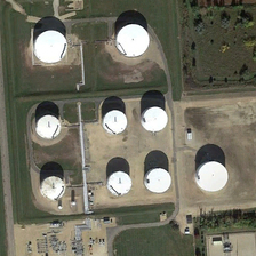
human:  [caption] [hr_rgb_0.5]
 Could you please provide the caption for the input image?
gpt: Several oil storage tanks stood beside a straight road.

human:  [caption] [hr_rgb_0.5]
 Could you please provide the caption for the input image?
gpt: Several cylindrical white water tanks can be seen on the concrete floor between the green floors.

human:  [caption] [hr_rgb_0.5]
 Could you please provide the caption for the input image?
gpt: there are nine white columnar tanks in three rectangular fields .

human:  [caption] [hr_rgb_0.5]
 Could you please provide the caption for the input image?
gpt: On the concrete floor between the green floors, several cylindrical white tanks can be seen.

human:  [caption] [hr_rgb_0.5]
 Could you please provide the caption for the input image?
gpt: Several tanks stood beside the straight road.